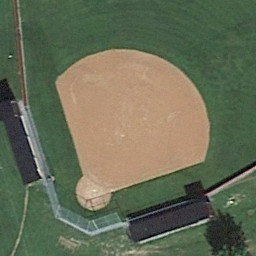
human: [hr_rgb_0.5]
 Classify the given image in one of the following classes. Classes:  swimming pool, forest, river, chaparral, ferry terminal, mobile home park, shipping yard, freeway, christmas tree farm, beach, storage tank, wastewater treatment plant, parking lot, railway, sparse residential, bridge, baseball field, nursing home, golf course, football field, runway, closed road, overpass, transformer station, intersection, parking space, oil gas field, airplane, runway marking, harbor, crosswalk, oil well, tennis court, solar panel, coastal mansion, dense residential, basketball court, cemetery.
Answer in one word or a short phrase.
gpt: baseball field